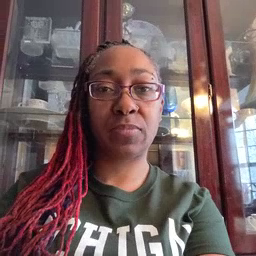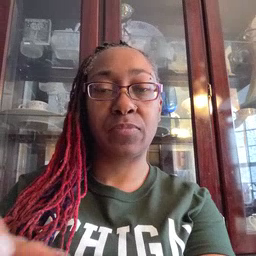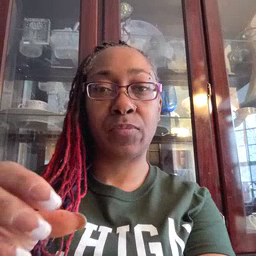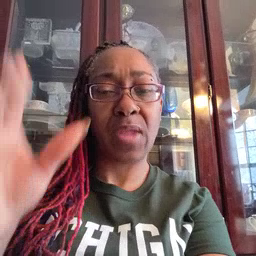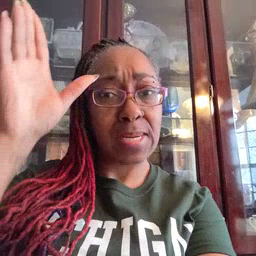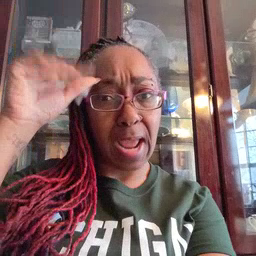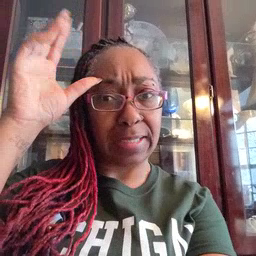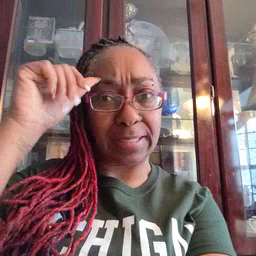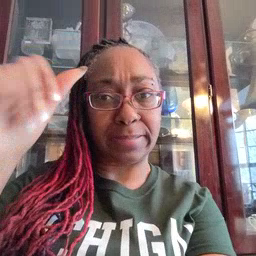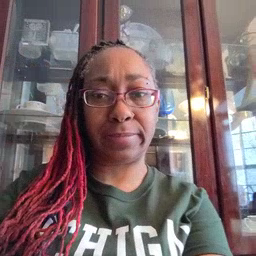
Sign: donkey